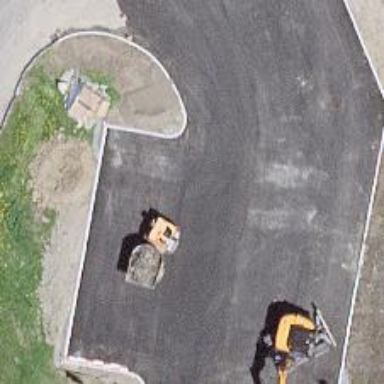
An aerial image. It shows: Paved parking aisle in service road.